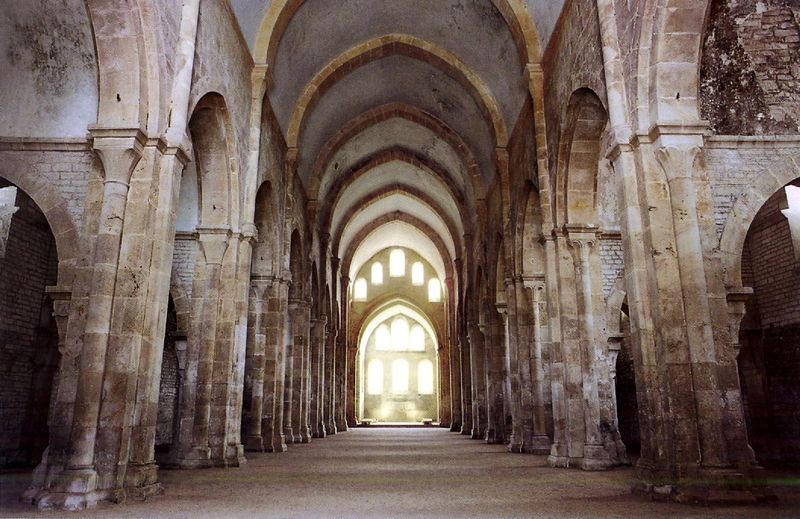
Titel: Ehemaliges Zisterzienserkloster in Fontenay (Burgund)
Standort: Fontenay, Zisterzienserabtei (EU - F - Burgund)
Schlagwörter: fenster, licht, pfeiler, säule, säulen, rot, stein, steine, innenraum, kirche, innen, gotik, schiff, bogen, perspektive, mauer, symmetrie, halle, foto, bögen, gang, arkade, mauerwerk, zentralperspektive, symmetrisch, langhaus, kapitell, kirchenschiff, mittelschiff, spitzbogen, rundbögen, chor, tempel, lich, basis, tonne, säulengang, kreuzgang, romanisch, zentralpunkt, 1000, blendsäule